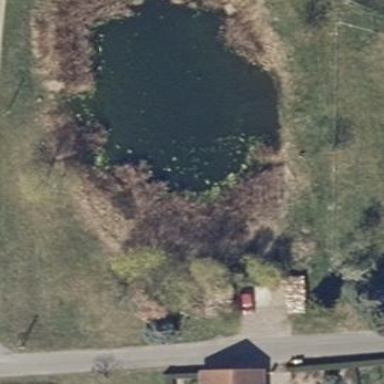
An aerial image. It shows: Pond surrounded by natural water.